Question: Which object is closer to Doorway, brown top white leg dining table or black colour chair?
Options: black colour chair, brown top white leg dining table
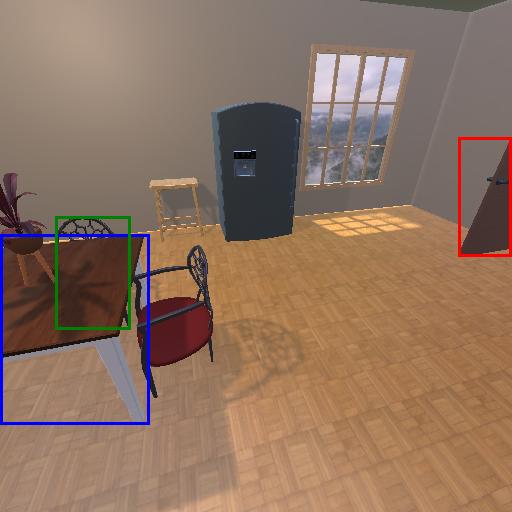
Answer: black colour chair